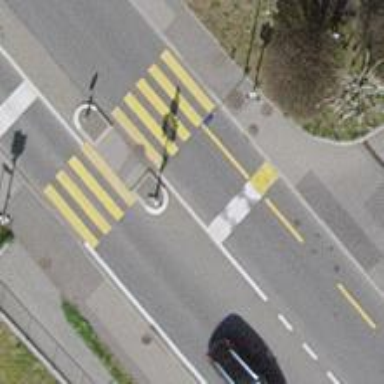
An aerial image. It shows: Road crossing with traffic signals and island.